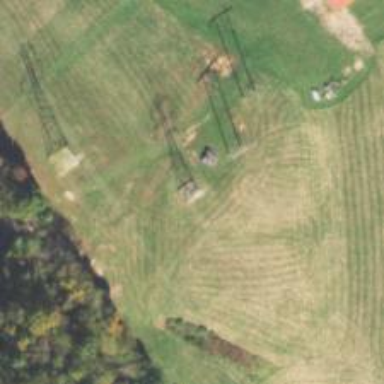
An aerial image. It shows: Lattice structure tower used for power transmission.